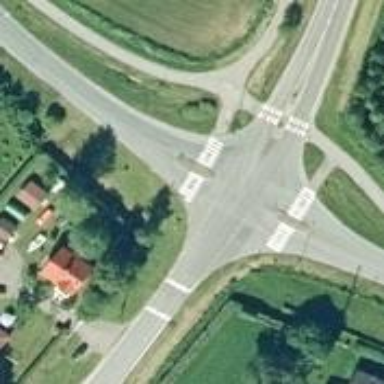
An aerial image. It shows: Asphalt cycleway with zebra crossing and crossing island.